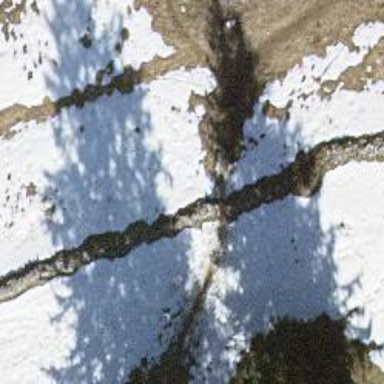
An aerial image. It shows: Dry stone wall barrier.